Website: macys
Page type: payment
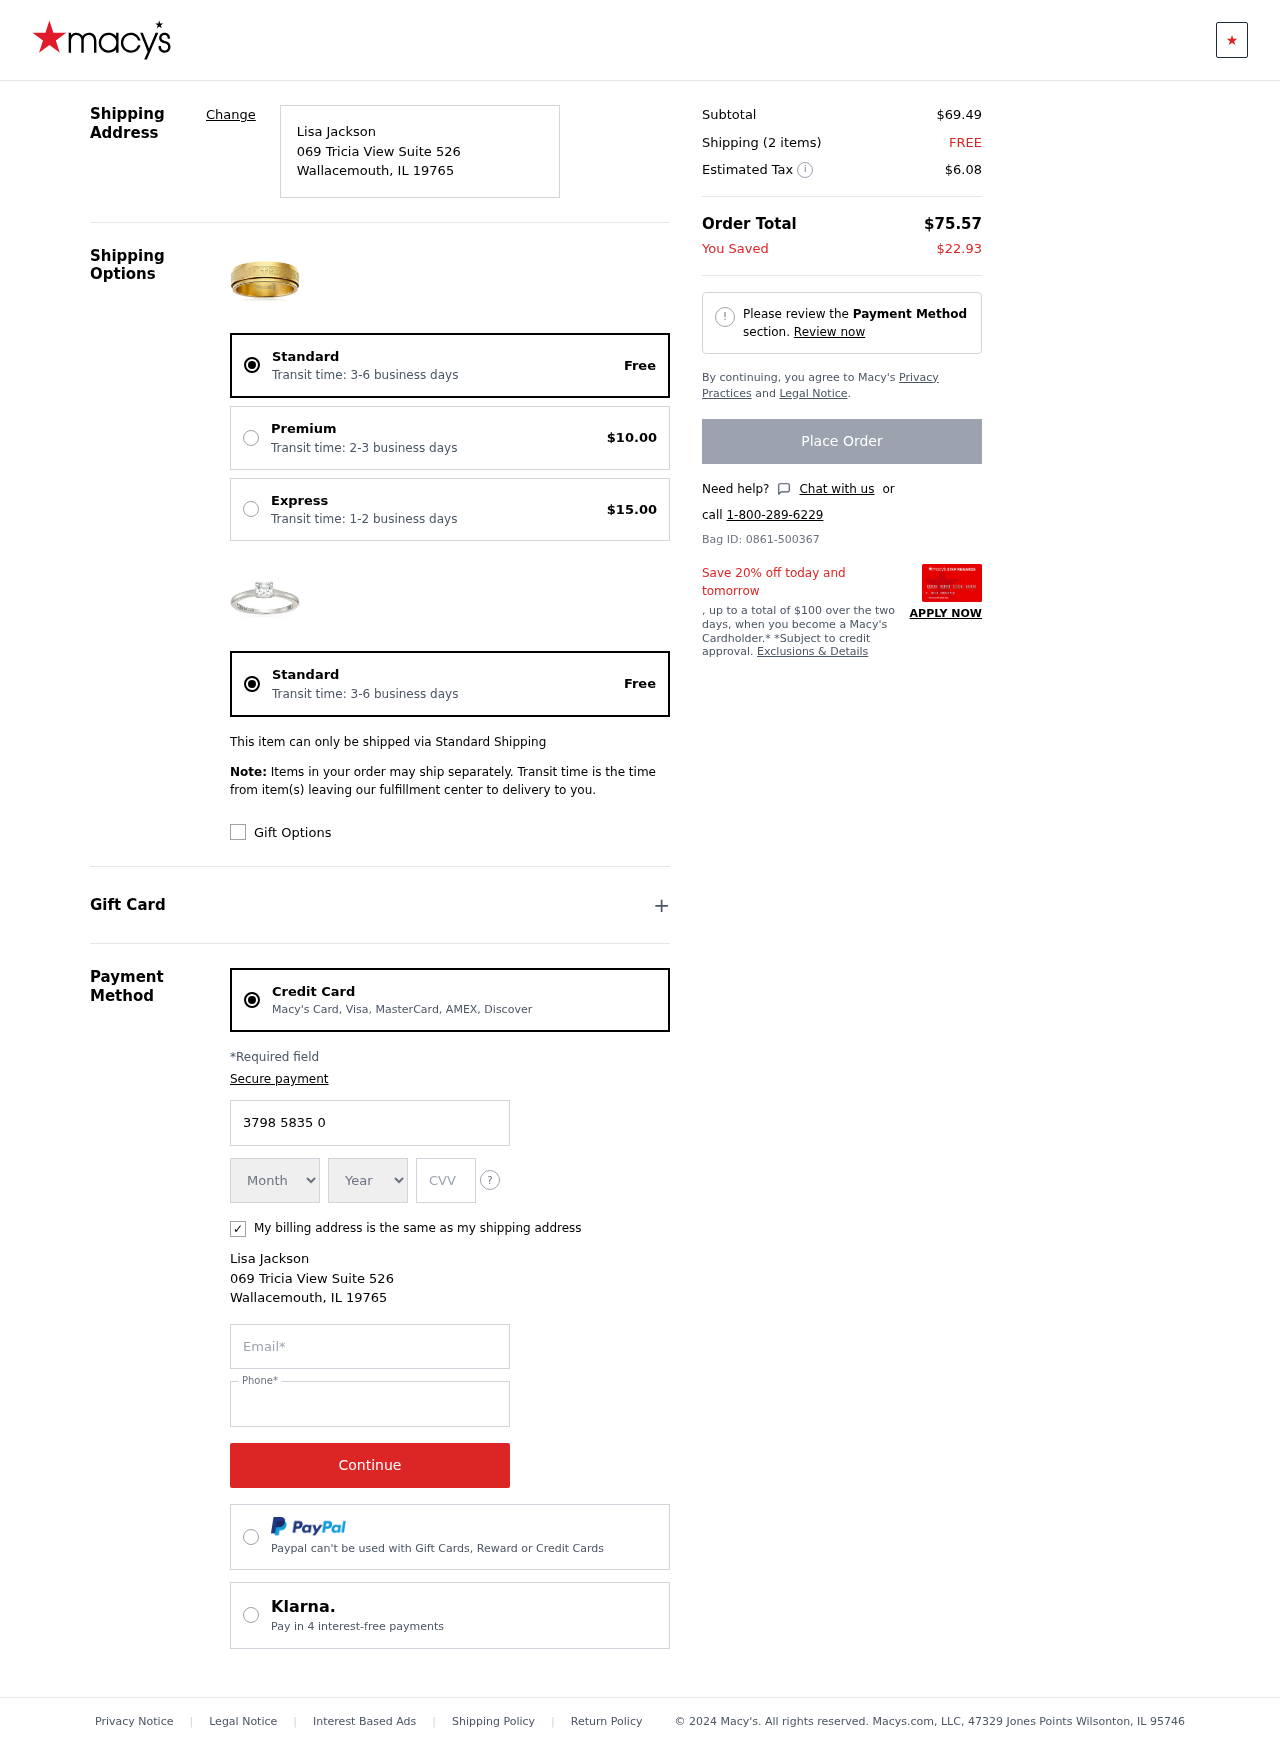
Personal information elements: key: PII_CARD_CVV
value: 0495
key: PII_CARD_EXPIRY_MONTH
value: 02
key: PII_CARD_EXPIRY_YEAR
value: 29
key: PII_CARD_NUMBER
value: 3798 5835 0519 157
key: PII_CITY
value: Wallacemouth
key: PII_EMAIL
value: ljackson@gmail.com
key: PII_FULLNAME
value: Lisa Jackson
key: PII_PHONE
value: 2047251061
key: PII_POSTCODE
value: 19765
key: PII_STATE_ABBR
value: IL
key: PII_STREET
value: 069 Tricia View Suite 526
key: PII_FULLNAME2
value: Lisa Jackson
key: PII_CITY2
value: Wallacemouth
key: PII_STATE_ABBR2
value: IL
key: PII_POSTCODE_FULL
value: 19765
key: PII_POSTCODE_NUMERIC
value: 19765
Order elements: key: ORDER_DELIVERY_DATE
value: Transit time: 3-6 business days
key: ORDER_SHIPPING_STANDARD
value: Free
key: ORDER_SHIPPING_PREMIUM
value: $10.00
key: ORDER_SHIPPING_EXPRESS
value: $15.00
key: ORDER_DELIVERY_DATE2
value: Transit time: 3-6 business days
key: ORDER_SHIPPING_STANDARD2
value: Free
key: ORDER_SUBTOTAL
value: $69.49
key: ORDER_NUM_ITEMS
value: Shipping (2 items)
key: ORDER_SHIPPING_COST
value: FREE
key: ORDER_TAX
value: $6.08
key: ORDER_TOTAL
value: $75.57
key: ORDER_SAVINGS
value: $22.93
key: ORDER_ID
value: Bag ID: 0861-500367